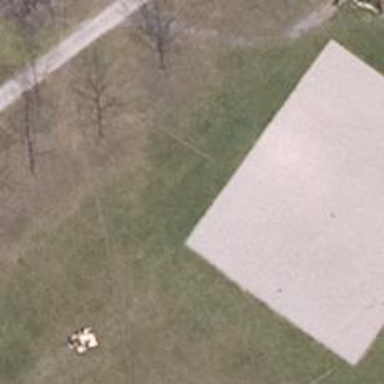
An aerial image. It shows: Disc golf hole.